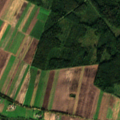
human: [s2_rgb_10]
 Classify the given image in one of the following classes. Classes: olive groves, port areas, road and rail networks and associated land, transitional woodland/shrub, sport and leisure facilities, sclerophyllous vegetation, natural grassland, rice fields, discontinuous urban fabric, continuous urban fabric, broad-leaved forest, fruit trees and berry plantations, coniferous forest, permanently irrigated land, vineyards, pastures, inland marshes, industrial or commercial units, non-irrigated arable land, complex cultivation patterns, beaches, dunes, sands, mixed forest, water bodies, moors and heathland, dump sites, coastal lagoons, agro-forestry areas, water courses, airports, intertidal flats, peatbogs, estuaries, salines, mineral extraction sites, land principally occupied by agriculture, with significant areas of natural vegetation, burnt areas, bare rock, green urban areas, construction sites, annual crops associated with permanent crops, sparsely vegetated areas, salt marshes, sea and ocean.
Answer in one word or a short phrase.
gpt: non-irrigated arable land, complex cultivation patterns, broad-leaved forest, mixed forest, transitional woodland/shrub